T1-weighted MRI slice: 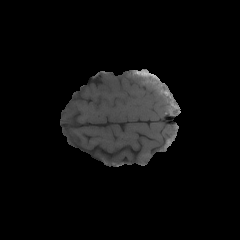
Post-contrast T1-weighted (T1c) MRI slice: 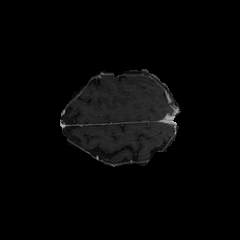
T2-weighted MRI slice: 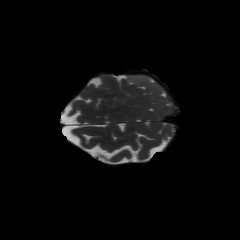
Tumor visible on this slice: yes